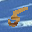
Label: 5